Question: I'm trying to query stats for the hour which as the time 5 hours ago.
When I run this code, I see in the logs that the local time is 6 so I expect 'pastHour' to be 1, but it says 3.
Why?

'''
var HOURS_BACK = 5;
function main() {
var past = new Date(new Date().getTime() - HOURS_BACK * 3600 * 1000);
var pastHour = past.getHours();
var pastDateStr = getDateStringInTimeZone(past, 'yyyy-MM-dd');
query = "SELECT customer.id, metrics.impressions, segments.hour FROM customer WHERE metrics.impressions = 0 AND segments.hour = " + pastHour + " AND segments.date = '" + pastDateStr + "'";
Logger.log("query " + query);
}
'''
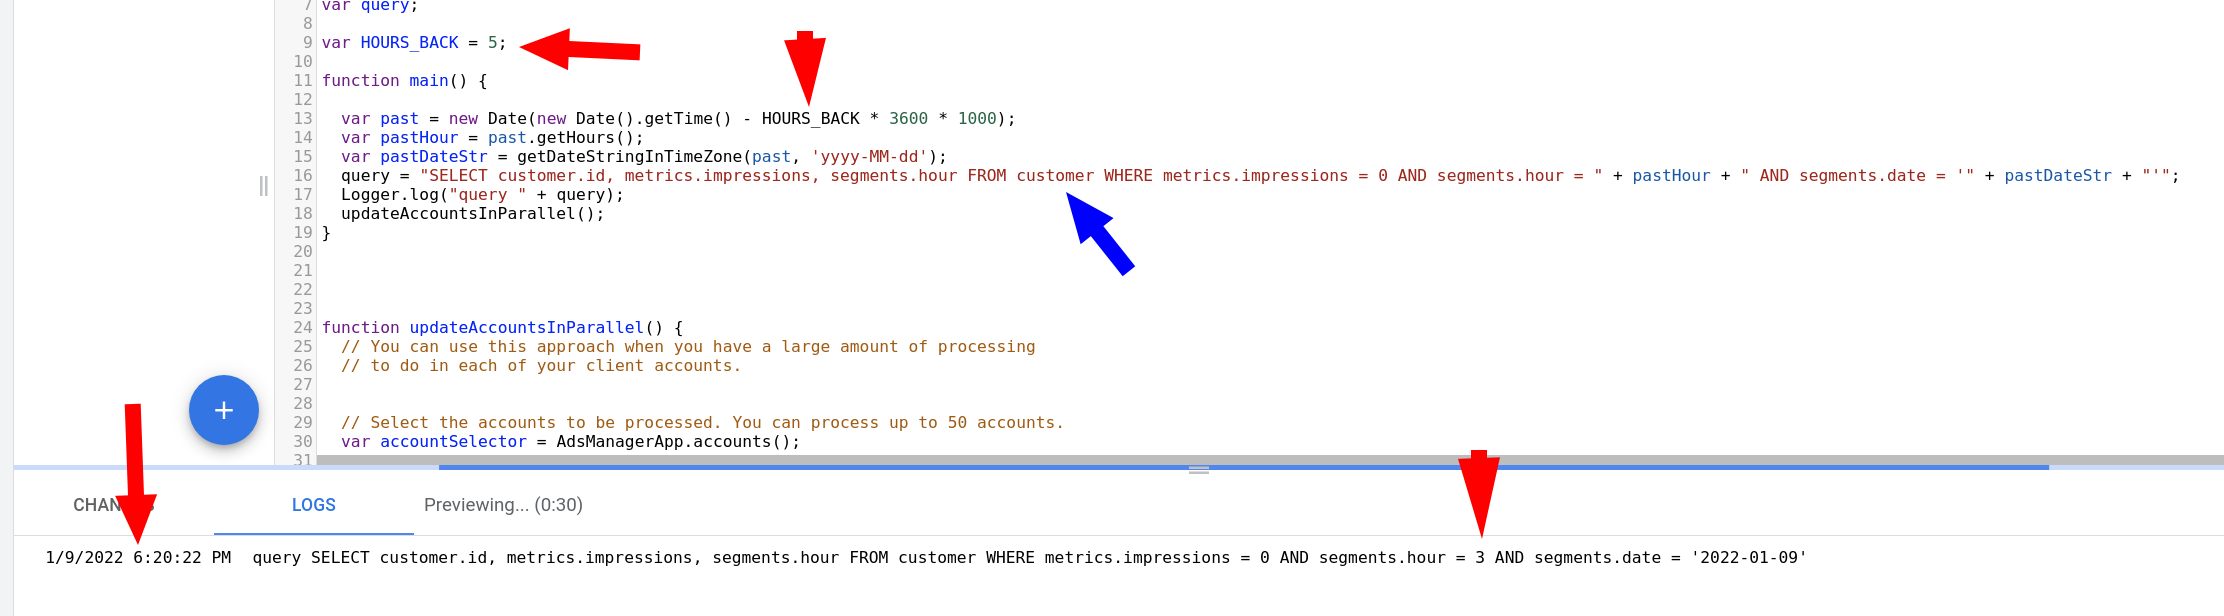
Answer: -- I'll leave the content below, but I now think that the mystery of the OP is not explainable by what's posted in the question.
---
It's important to keep in mind how Date values work. Internally, a Date is a UTC-relative timestamp. That is, if (hypothetically) you and somebody across the world from you called 'new Date().getTime()', you'd both get the same timestamp. (Obviously not really possible, but imagine you live in a cartoon world.)
However, the Date APIs like '.getHours()' work in your time. The difference between local time and universal time causes lots of people confusion all the time, and things only get worse when your date/time values are subsequently involved in database operations, where the same problems may crop up once again.